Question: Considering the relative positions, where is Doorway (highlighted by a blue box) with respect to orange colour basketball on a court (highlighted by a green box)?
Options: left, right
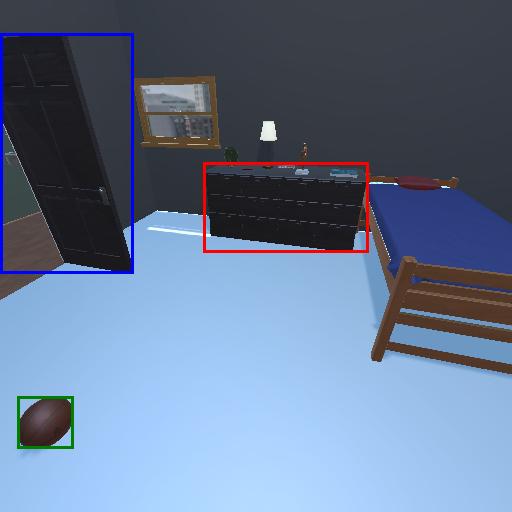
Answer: left